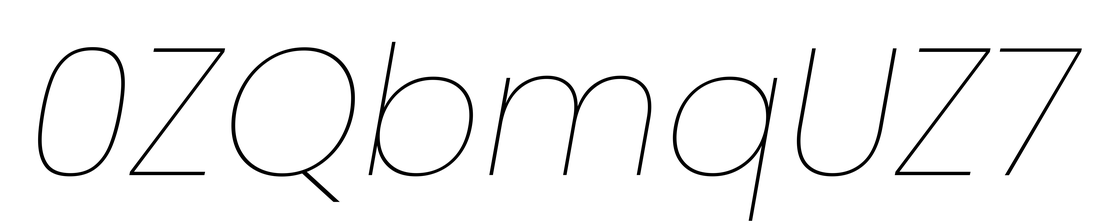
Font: Poppins-ThinItalic